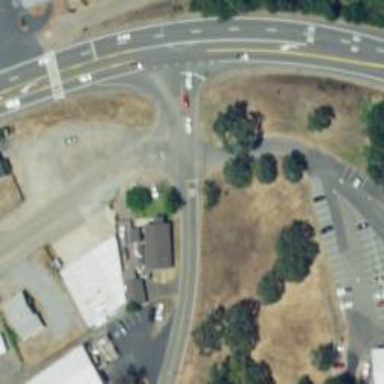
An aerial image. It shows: Stop road.